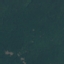
Label: Forest